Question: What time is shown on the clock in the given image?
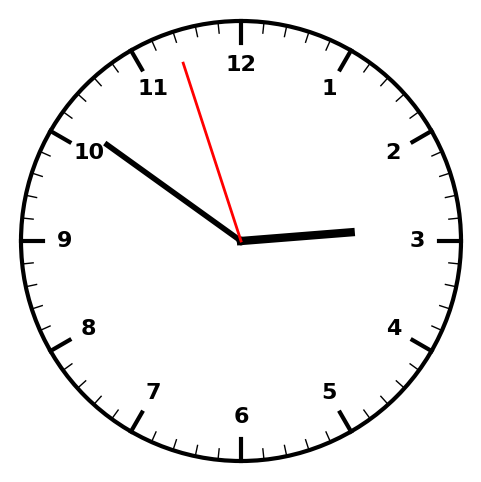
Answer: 02:50:57